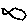
Label: fish